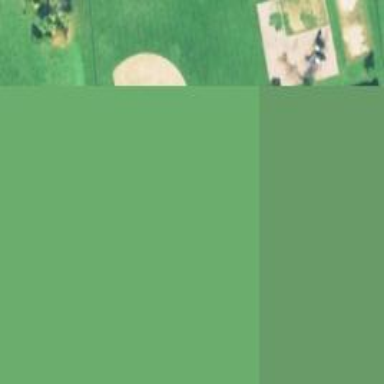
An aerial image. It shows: Baseball pitch for leisure land.